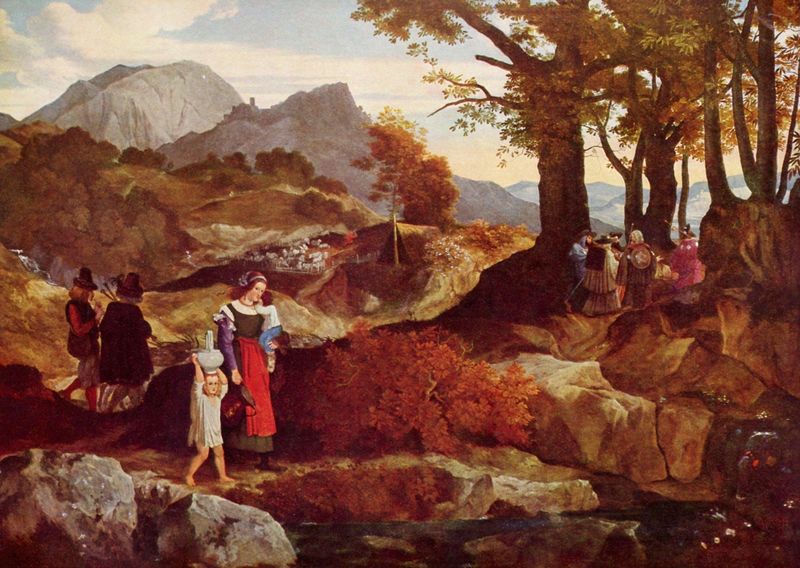
Titel: Romantische Landschaft in Italien
Künstler: Karl Philipp Fohr
Standort: Darmstadt
Institution: Sammlung Ludwig Prinz von Hessen
Schlagwörter: baum, berg, blätter, felsen, gemälde, gestein, gruppe, himmel, mann, schatten, wasser, weiß, wolken, bäume, fluss, frauen, gelb, landschaft, menschen, mädchen, see, stadt, teich, äste, ausschnitt, blume, blumen, braun, frau, hut, hüte, kleid, licht, männer, schwarz, strasse, haus, rot, weg, wolke, malerei, rock, kleidung, stein, steine, tragen, bild, bach, häuser, natur, strauch, zweige, busch, büsche, gebüsch, kirche, pfad, sonne, sträucher, gewand, familie, kind, mutter, musiker, tal, wald, kinder, weiher, amphore, krug, vase, deutschland, kübel, schürze, farbig, italien, spieler, jungen, berge, fels, gebirge, dorf, lila, violett, herde, landschaftsmalerei, romantik, junge, abendrot, schild, gefäß, burg, gemalt, heimat, spaziergang, idyll, idyllisch, kleinkind, flöte, wanderer, dudelsack, schafe, deutschrömer, wanderung, dirndl, musikant, zelt, zelte, pastorale, wasser holen, musikanten, um 1800, roc, bebüsch, roton